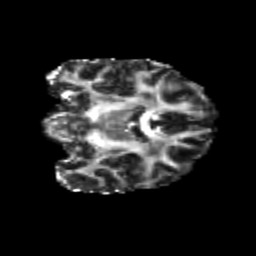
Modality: FA
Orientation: coronal
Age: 25
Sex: male
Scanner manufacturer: siemens
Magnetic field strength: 3 T
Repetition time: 3.5 s
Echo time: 0.104 s